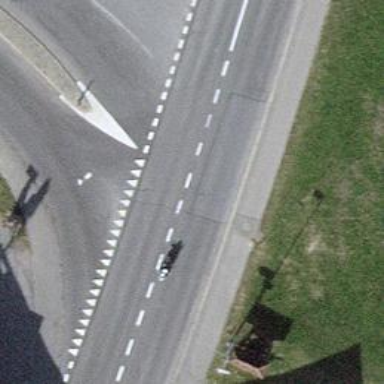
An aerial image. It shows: Tertiary road with asphalt surface.